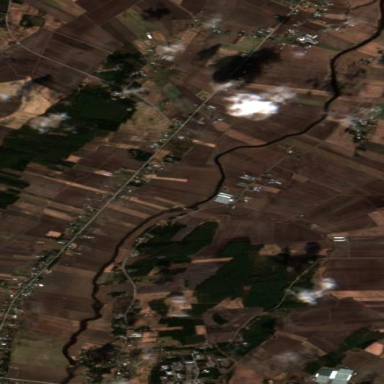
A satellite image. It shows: Picturesque farmland scene.